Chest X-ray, AP view. Patient: 56 years old, sex F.
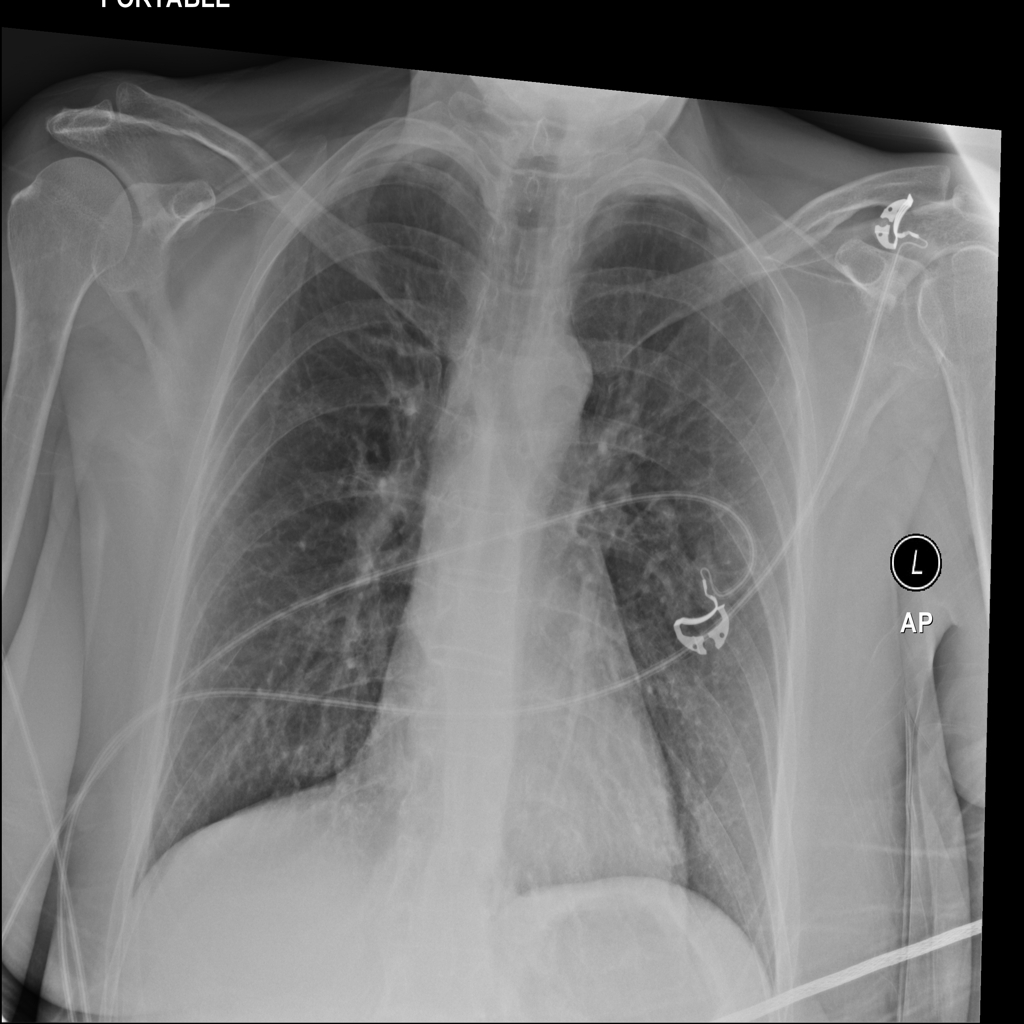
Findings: No Finding